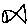
Label: fish